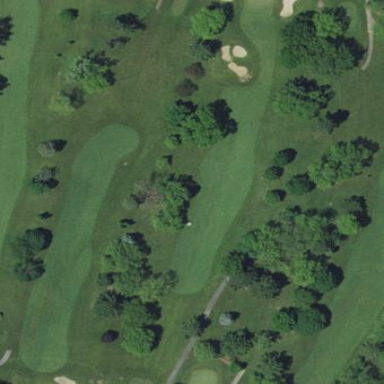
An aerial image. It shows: Area of rough grass used for golf.